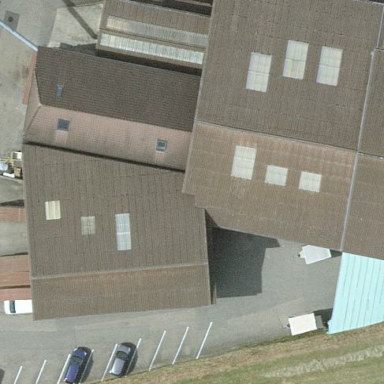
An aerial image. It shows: Sawmill building.